Field crop: maize
Growth stage: 2
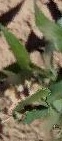
Species: maize